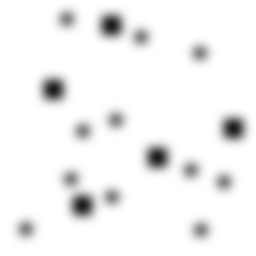
Squares: 5
Triangles: 0
Stars: 11
Total shapes: 16